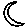
Label: moon